Field crop: tomato
Growth stage: 1
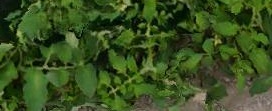
Species: tomato